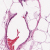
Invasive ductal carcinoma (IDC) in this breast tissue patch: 0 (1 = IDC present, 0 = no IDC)